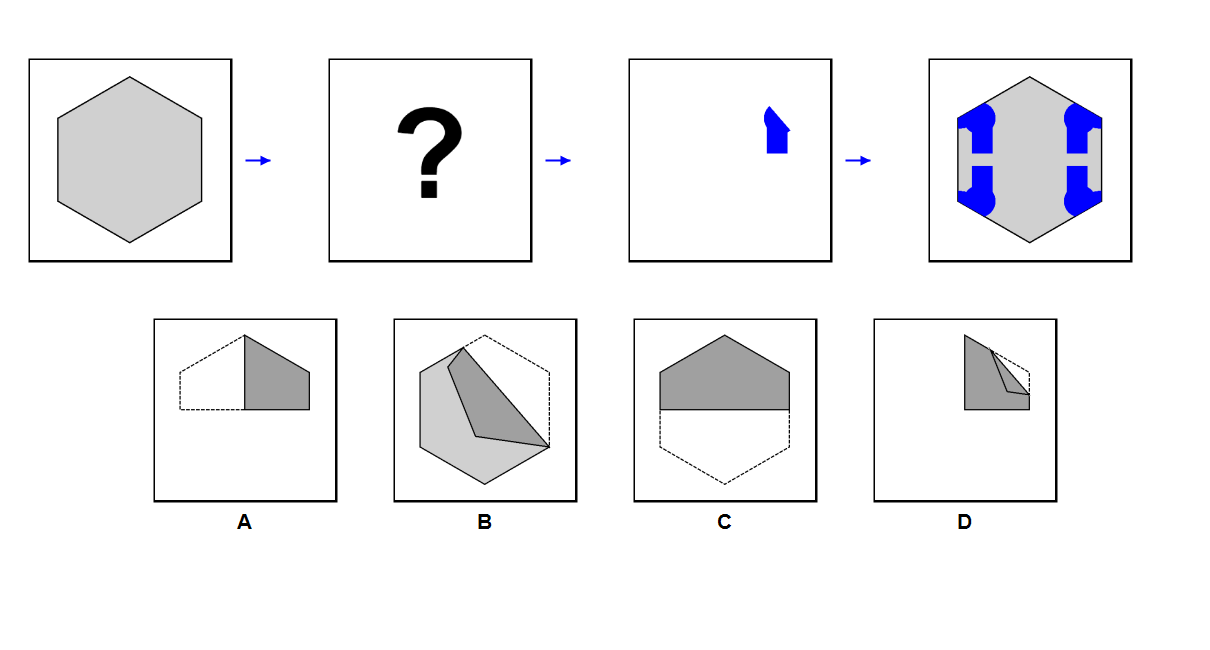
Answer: B